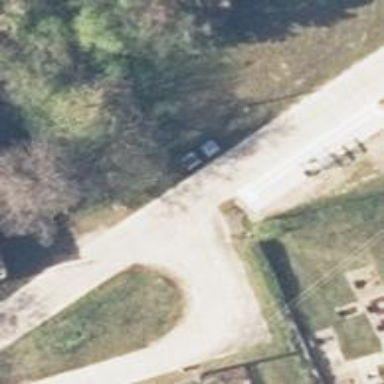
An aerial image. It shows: Residential road made of concrete plates.